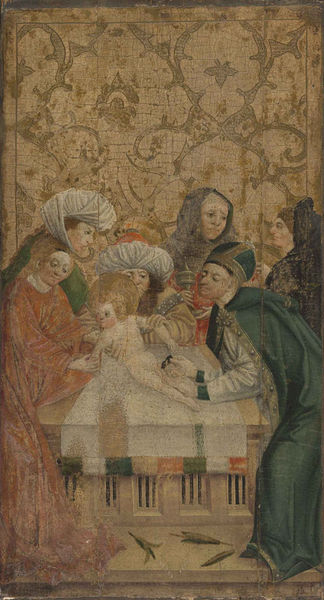
Titel: Beschneidung Christi
Künstler: Meister vom Bodensee
Standort: Karlsruhe
Institution: Staatliche Kunsthalle Karlsruhe
Schlagwörter: blau, blätter, gemälde, mann, nackt, umhang, weiß, frauen, gelb, grün, menschen, braun, frau, grau, holz, männer, orange, schwarz, tisch, tür, blüten, rot, tuch, muster, ornament, blond, mütze, johannes, kleidung, messer, bild, tischtuch, kirche, geistlicher, gewand, gold, mantel, stoff, decke, drei, familie, gewänder, kind, mutter, vater, gotik, krone, ranken, lächeln, baby, bischof, tafel, tapete, wandteppich, kopftuch, wandmalerei, podest, junge, nacktheit, umgang, knabe, buch, seite, nonne, kardinal, medizin, brokat, altar, heiligenschein, pfarrer, knospen, christus, jesus, mittelalter, dornen, priester, mitra, grüne, könige, tempel, heilige, ähren, lilien, gebinde, heilig, maria, anbetung, jerusalem, turban, goldgrund, christi, josef, turbane, säugling, magier, jesuskind, darbringung, jesusu, myrrhe, beschneidung, heilige drei könige, beschneidung christi, simeon, melchior, rankenmuster, pharisäer, mentel, magen, fieber, roto, zäpfchen, m#nner, krich, gebind, kkind, reliöses thema